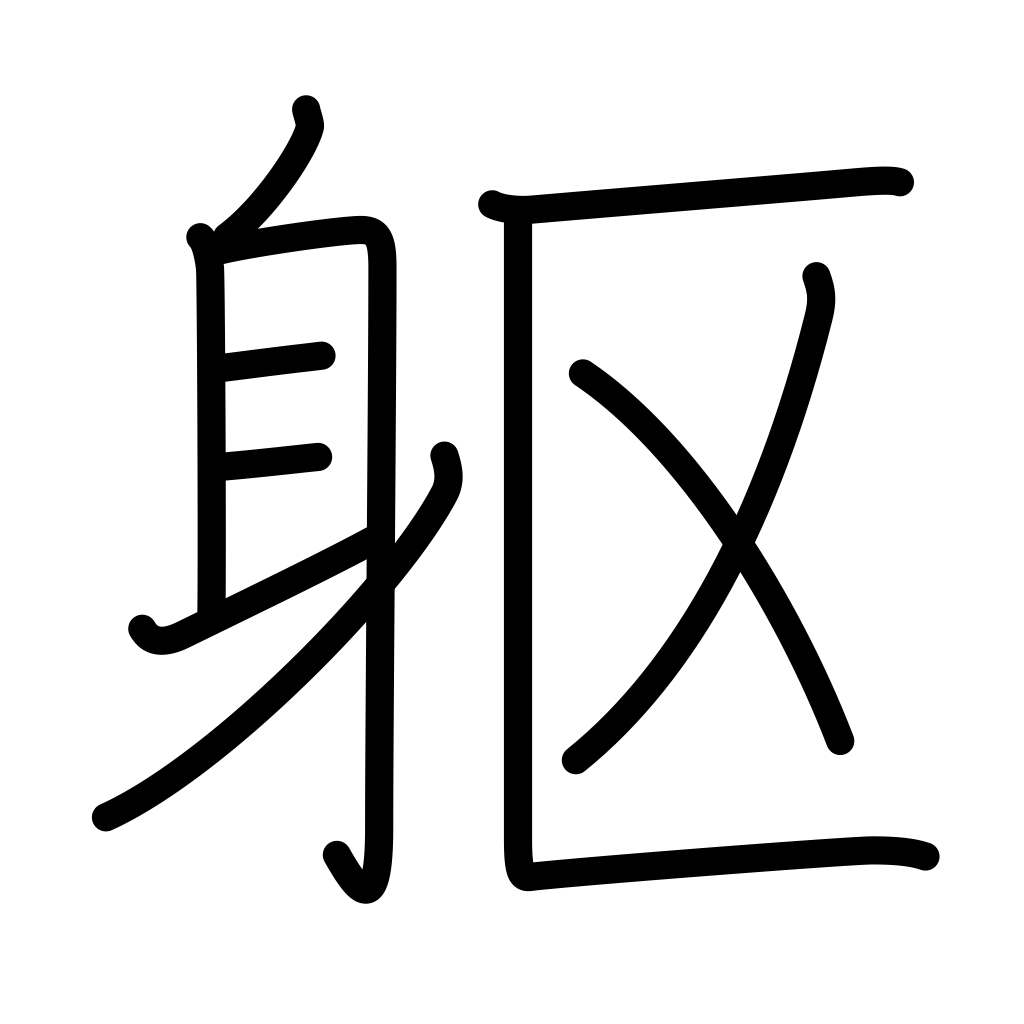
Meaning: body, corpse, tree with rotten core